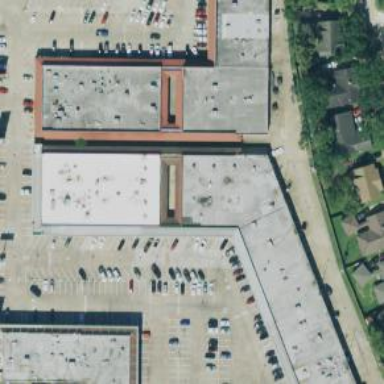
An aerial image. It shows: Retail area.